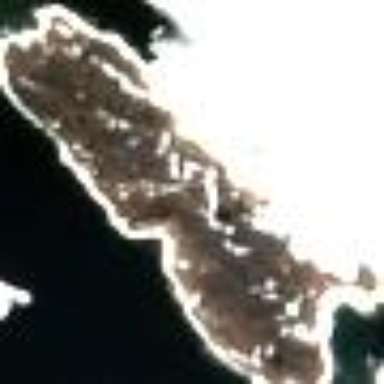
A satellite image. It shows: Island with natural coastline.